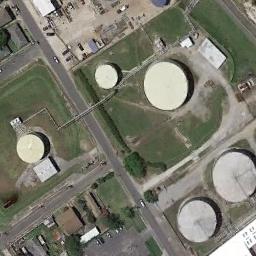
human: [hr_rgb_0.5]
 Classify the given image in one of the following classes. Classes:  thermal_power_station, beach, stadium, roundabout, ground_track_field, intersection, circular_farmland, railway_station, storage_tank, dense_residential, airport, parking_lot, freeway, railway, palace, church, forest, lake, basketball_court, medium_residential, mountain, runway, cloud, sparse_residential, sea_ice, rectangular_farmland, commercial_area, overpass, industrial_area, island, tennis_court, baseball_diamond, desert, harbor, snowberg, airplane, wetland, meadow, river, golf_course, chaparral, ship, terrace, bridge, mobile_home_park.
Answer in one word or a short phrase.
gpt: storage_tank